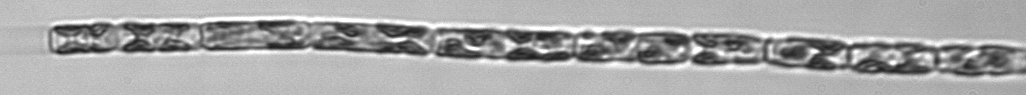
Label: Guinardia_delicatula